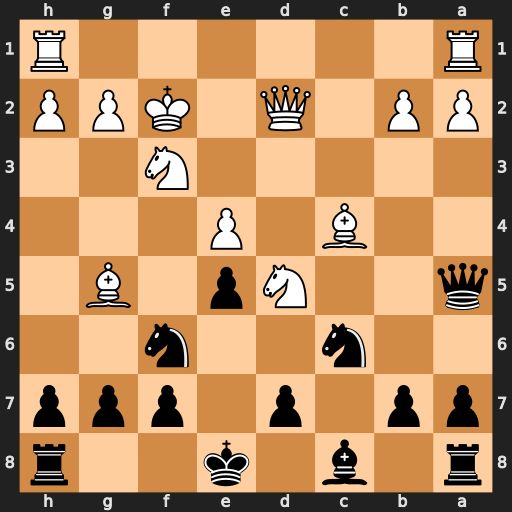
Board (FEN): r1b1k2r/pp1p1ppp/2n2n2/q2Np1B1/2B1P3/5N2/PP1Q1KPP/R6R
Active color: b
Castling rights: kq
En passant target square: -
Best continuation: Nxe4+ Kf1 Nxd2+